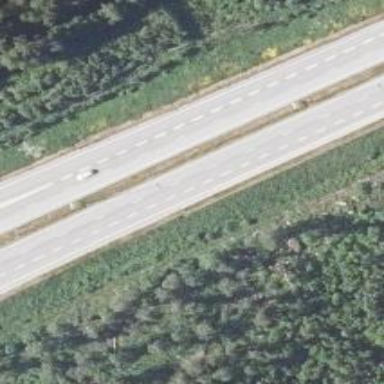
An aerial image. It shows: Asphalt trunk highway.